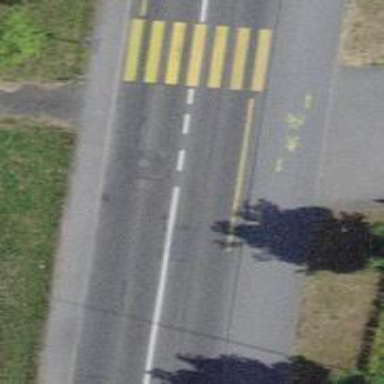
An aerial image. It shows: Tertiary road with asphalt surface and separate sidewalks on both sides.